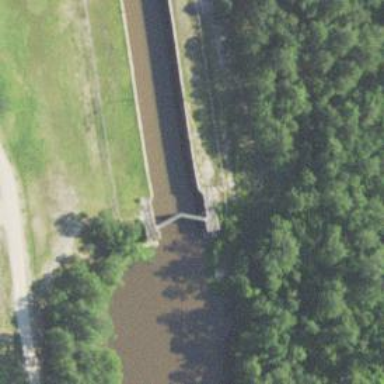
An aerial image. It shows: Canal.